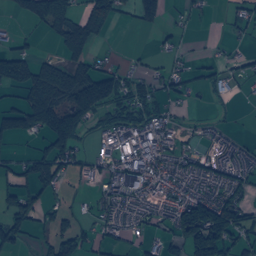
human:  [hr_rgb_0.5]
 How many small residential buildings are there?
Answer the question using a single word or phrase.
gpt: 2979

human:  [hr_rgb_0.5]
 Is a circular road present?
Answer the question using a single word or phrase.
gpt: no

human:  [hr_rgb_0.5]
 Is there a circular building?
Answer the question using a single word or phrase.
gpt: yes

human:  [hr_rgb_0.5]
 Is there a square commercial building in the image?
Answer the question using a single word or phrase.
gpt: no

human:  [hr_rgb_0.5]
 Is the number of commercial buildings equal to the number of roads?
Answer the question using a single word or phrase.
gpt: no

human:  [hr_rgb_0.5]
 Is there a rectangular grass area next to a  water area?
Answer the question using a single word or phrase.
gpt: yes

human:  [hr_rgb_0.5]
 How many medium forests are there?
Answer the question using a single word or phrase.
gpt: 62

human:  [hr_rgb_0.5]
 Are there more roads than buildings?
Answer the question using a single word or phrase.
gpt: no

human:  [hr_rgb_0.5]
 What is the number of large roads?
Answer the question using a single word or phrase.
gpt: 0

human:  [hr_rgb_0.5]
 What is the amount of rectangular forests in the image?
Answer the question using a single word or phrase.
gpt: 14

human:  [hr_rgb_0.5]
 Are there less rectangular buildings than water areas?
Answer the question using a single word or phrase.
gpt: no

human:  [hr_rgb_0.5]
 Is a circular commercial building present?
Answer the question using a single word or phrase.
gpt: no

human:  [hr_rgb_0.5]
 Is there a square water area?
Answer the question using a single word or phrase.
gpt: yes

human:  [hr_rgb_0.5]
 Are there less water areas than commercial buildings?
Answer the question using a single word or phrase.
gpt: yes

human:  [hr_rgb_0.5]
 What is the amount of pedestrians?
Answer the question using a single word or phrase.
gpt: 1

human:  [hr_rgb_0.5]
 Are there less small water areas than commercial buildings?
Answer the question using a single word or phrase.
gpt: yes

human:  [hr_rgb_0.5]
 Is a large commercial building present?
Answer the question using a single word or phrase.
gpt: yes

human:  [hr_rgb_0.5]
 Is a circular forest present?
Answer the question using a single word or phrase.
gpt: no

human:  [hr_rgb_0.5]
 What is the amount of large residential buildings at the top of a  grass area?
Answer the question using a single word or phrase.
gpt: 2

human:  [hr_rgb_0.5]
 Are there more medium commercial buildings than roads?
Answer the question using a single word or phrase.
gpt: no

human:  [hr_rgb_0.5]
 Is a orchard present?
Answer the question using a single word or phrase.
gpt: yes

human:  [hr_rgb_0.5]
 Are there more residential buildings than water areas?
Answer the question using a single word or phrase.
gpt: yes

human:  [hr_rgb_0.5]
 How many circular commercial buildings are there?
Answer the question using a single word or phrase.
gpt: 0

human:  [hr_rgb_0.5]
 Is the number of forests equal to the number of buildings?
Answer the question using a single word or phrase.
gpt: no

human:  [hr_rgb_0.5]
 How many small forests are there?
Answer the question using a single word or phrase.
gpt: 45

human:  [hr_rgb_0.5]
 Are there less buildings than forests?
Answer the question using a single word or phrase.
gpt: no

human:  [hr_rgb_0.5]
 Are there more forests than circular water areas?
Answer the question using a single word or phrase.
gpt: yes

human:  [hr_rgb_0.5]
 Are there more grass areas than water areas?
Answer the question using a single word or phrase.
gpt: yes

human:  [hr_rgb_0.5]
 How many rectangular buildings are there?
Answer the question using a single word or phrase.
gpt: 1872

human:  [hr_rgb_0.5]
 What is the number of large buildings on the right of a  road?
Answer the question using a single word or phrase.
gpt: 5

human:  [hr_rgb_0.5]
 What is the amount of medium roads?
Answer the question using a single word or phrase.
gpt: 0

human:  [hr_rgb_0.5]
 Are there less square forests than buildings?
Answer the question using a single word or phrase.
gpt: yes

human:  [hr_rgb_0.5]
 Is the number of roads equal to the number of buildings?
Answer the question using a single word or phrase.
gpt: no

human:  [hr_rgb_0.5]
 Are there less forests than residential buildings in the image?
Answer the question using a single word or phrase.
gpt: yes

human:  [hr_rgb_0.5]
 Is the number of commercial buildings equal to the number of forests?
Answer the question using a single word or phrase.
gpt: no

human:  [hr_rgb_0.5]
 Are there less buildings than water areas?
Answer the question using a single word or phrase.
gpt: no